Field crop: maize
Growth stage: 2
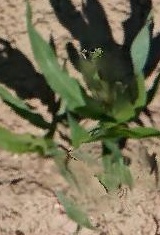
Species: maize